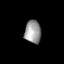
Tissue: lung
Cell type: T cells
Senescence score: 0.2288
Nuclear area (px): 368
Mean DAPI intensity: 153.106